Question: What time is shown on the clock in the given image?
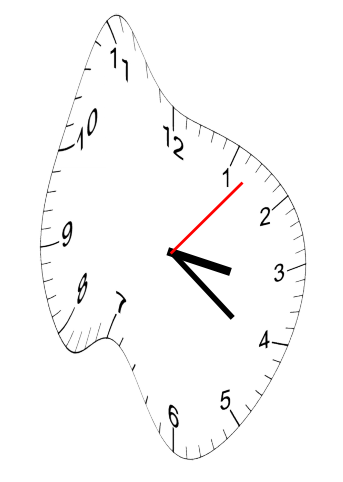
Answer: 03:21:07